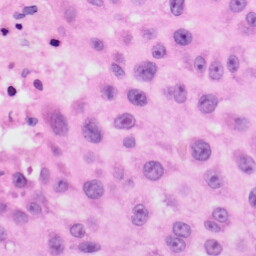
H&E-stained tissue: Skin